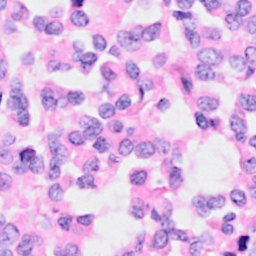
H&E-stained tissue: Breast